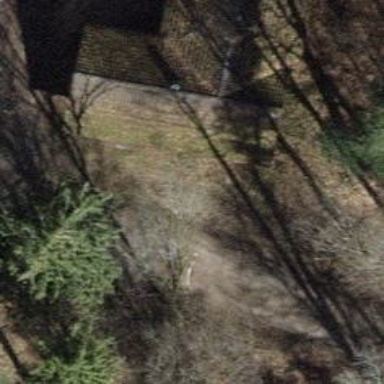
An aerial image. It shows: Brown bench.